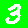
Digit: 3